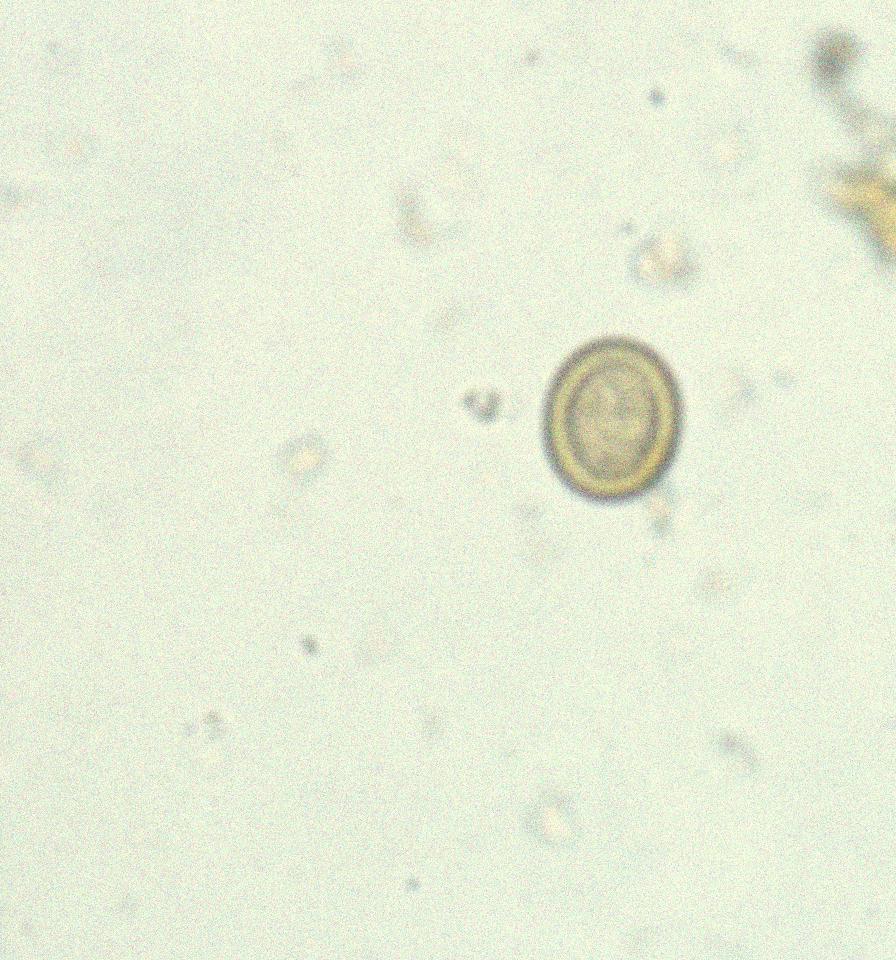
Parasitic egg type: Taenia spp. egg